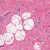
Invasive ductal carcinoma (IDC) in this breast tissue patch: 0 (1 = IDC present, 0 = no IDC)